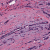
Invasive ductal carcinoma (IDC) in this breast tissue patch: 0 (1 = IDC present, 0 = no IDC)